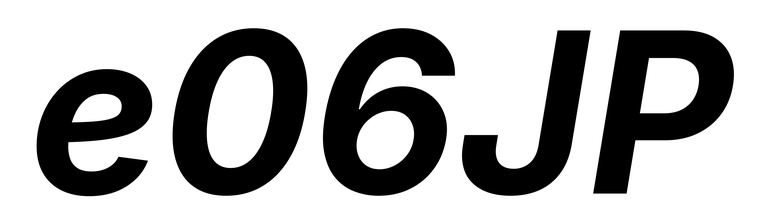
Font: Inter-Italic_Bold_Italic